Question: I have a 2d arrow rotating to always face the a target (the target in this case is the cursor), the pivot is my player character. I need to restrict this arrow to only follow the target if it is inside an angle of the player, an example would be 90 degrees, so it would only follow if the cursor is in the top right part of the screen.
I have worked with vector directions and methods such as Vector2D.angle, but they all seem to have some restriction i can't workaround, Vector2D.angles restriction is that the 3rd position it uses to calculate the angle is the world center(0, 0), my player is mobile so that doesn't work.
So i think what im asking is if theres a way to store an angle, and then check if something is within that.
Here is the code i use for rotating my arrow, theres more to the script but i removed the unnecesary parts:
'''
public float speed;
public Transform target;
void Update()
{
Vector2 mousePosition = Camera.main.ScreenToWorldPoint(Input.mousePosition);
Vector2 direction = target.position - transform.position;
target.position = mousePosition;
float angle = Mathf.Atan2(direction.y, direction.x) * Mathf.Rad2Deg;
Quaternion rotation = Quaternion.AngleAxis(angle, Vector3.forward);
transform.rotation = Quaternion.Slerp(transform.rotation, rotation, speed * Time.deltaTime);
'''
Sorry if this is formatted poorly, its my first time posting here, thank you a million times if you are able to help me, i have been stuck on this for days.
Was asked to clarify question so here is an attempt:

This picture shows an example of what i mean, the arrow is rotating around the center of the circle, (it is rotating so it always points towards my cursor). What i need is a way to restrict it so it only points towards the cursor if it is within a specific angle (red lines in picture), that's what im having trouble with. I can't find a way to store this threshold and i can't seem to find a way to compare the cursors direction with it.
I think it would be possible if it was possible to choose a custom center for Vector2D.angle, but that doesn't seem to be the case.
I hope this clarifies what my question, i may just very well be stupid and overlooking something obvious but i really can't find a way to make this possible.
thanks again.
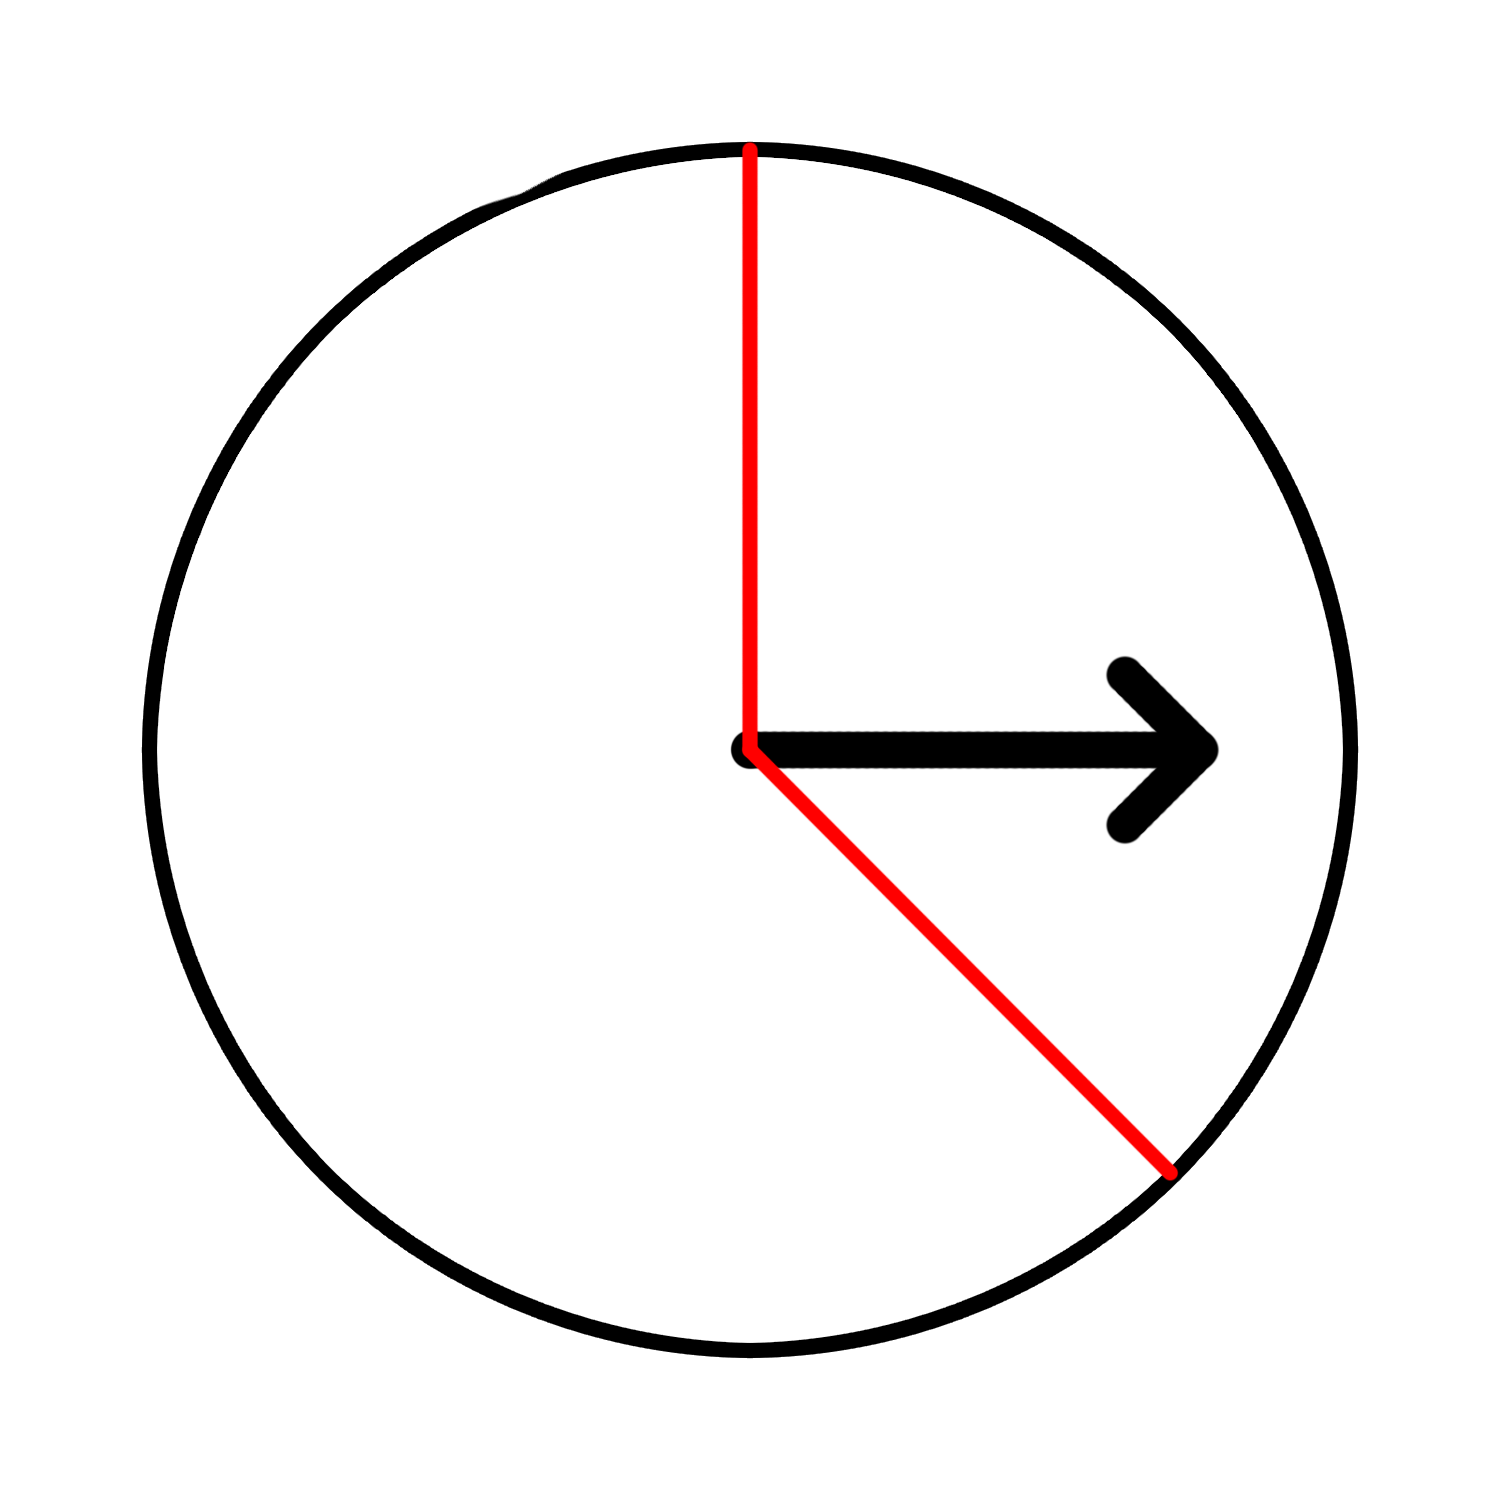
Answer: ## Important fields/inputs
First, we need to know the boundary directions in world space:
'''
public Vector2 boundaryDirectionLeft;
public Vector2 boundaryDirectionRight;
'''
The important piece is that the angle made clockwise from 'boundaryDirectionLeft' to 'boundaryDirectionRight' is the region the arrow shall remain inside. In the case of your image, 'boundaryDirectionLeft' could be 'Vector2.up' and 'boundaryDirectionRight' could be something like 'new Vector2(1f,-1f)'.
We also need to know which local direction the arrow is facing before any rotation is applied. E.g., if the arrow is always pointing with the local red arrow axis (the local right direction), this would be 'Vector2.right':
'''
public Vector2 localArrowDirection;
'''
And lastly, we need a top speed for our rotation, so we don't warp the arrow around when it's time to rotate. A good value to start with might be '360f', 360 degrees per second. Try experimenting with different values to find one that you like:
'''
public float maxRotationSpeed;
'''
---
## The update procedure
In 'Update', determine the direction to the target:
'''
Vector2 mousePosition = Camera.main.ScreenToWorldPoint(Input.mousePosition);
Vector2 direction = mousePosition - transform.position;
'''
Then, we need to know where the arrow is currently pointing. We can use <URL> to find where the local 'localArrowDirection' is pointing in world space:
'''
Vector2 currentDirection = transform.TransformVector(localArrowDirection);
'''
Then, determine the <URL> from 'boundaryDirectionLeft' to the target direction, the same from 'boundaryDirectionLeft' to 'boundaryDirectionRight', and the same from 'boundaryDirectionLeft' to the current facing direction:
'''
float directionAngle = Vector2.SignedAngle(boundaryDirectionLeft, direction);
float boundaryAngle = Vector2.SignedAngle(boundaryDirectionLeft, boundaryDirectionRight);
float currentAngle = Vector2.SignedAngle(boundaryDirectionLeft, currentDirection);
'''
These values range from <URL> on that sum:
'''
directionAngle = Mathf.Repeat(directionAngle+360f, 360f);
boundaryAngle = Mathf.Repeat(boundaryAngle+360f, 360f);
currentAngle = Mathf.Repeat(currentAngle+360f, 360f);
'''
At this point 'directionAngle' is how many clockwise degrees from 'boundaryDirectionLeft' that 'target' is, and 'boundaryAngle' is how many 'boundaryDirectionRight' is, and 'currentAngle' is the same for what direction we're currently facing.
So, now, we need to know how to properly <URL>/2f' is closer to the left. So, we just set anything higher than that to be 0 degrees away from 'boundaryDirectionLeft':
'''
if (directionAngle > boundaryAngle + (360f - boundaryAngle)/2f)
{
directionAngle = 0f;
}
'''
So, now we can clamp 'directionAngle' with a high of 'boundaryAngle' (it is already bottom clamped at '0f', so we can use 'Mathf.Min' here):
'''
directionAngle = Mathf.Min(directionAngle, boundaryAngle);
'''
Now we can limit the angular difference between 'directionAngle' and 'currentAngle' using our 'maxRotationSpeed':
'''
float deltaAngle = Mathf.Clamp(directionAngle-currentAngle,
-maxRotationSpeed * Time.deltaTime,
maxRotationSpeed * Time.deltaTime);
'''
Now we can rotate the transform 'deltaAngle' degrees clockwise (in world space):
'''
transform.Rotate(0f,0f,deltaAngle,Space.World);
'''